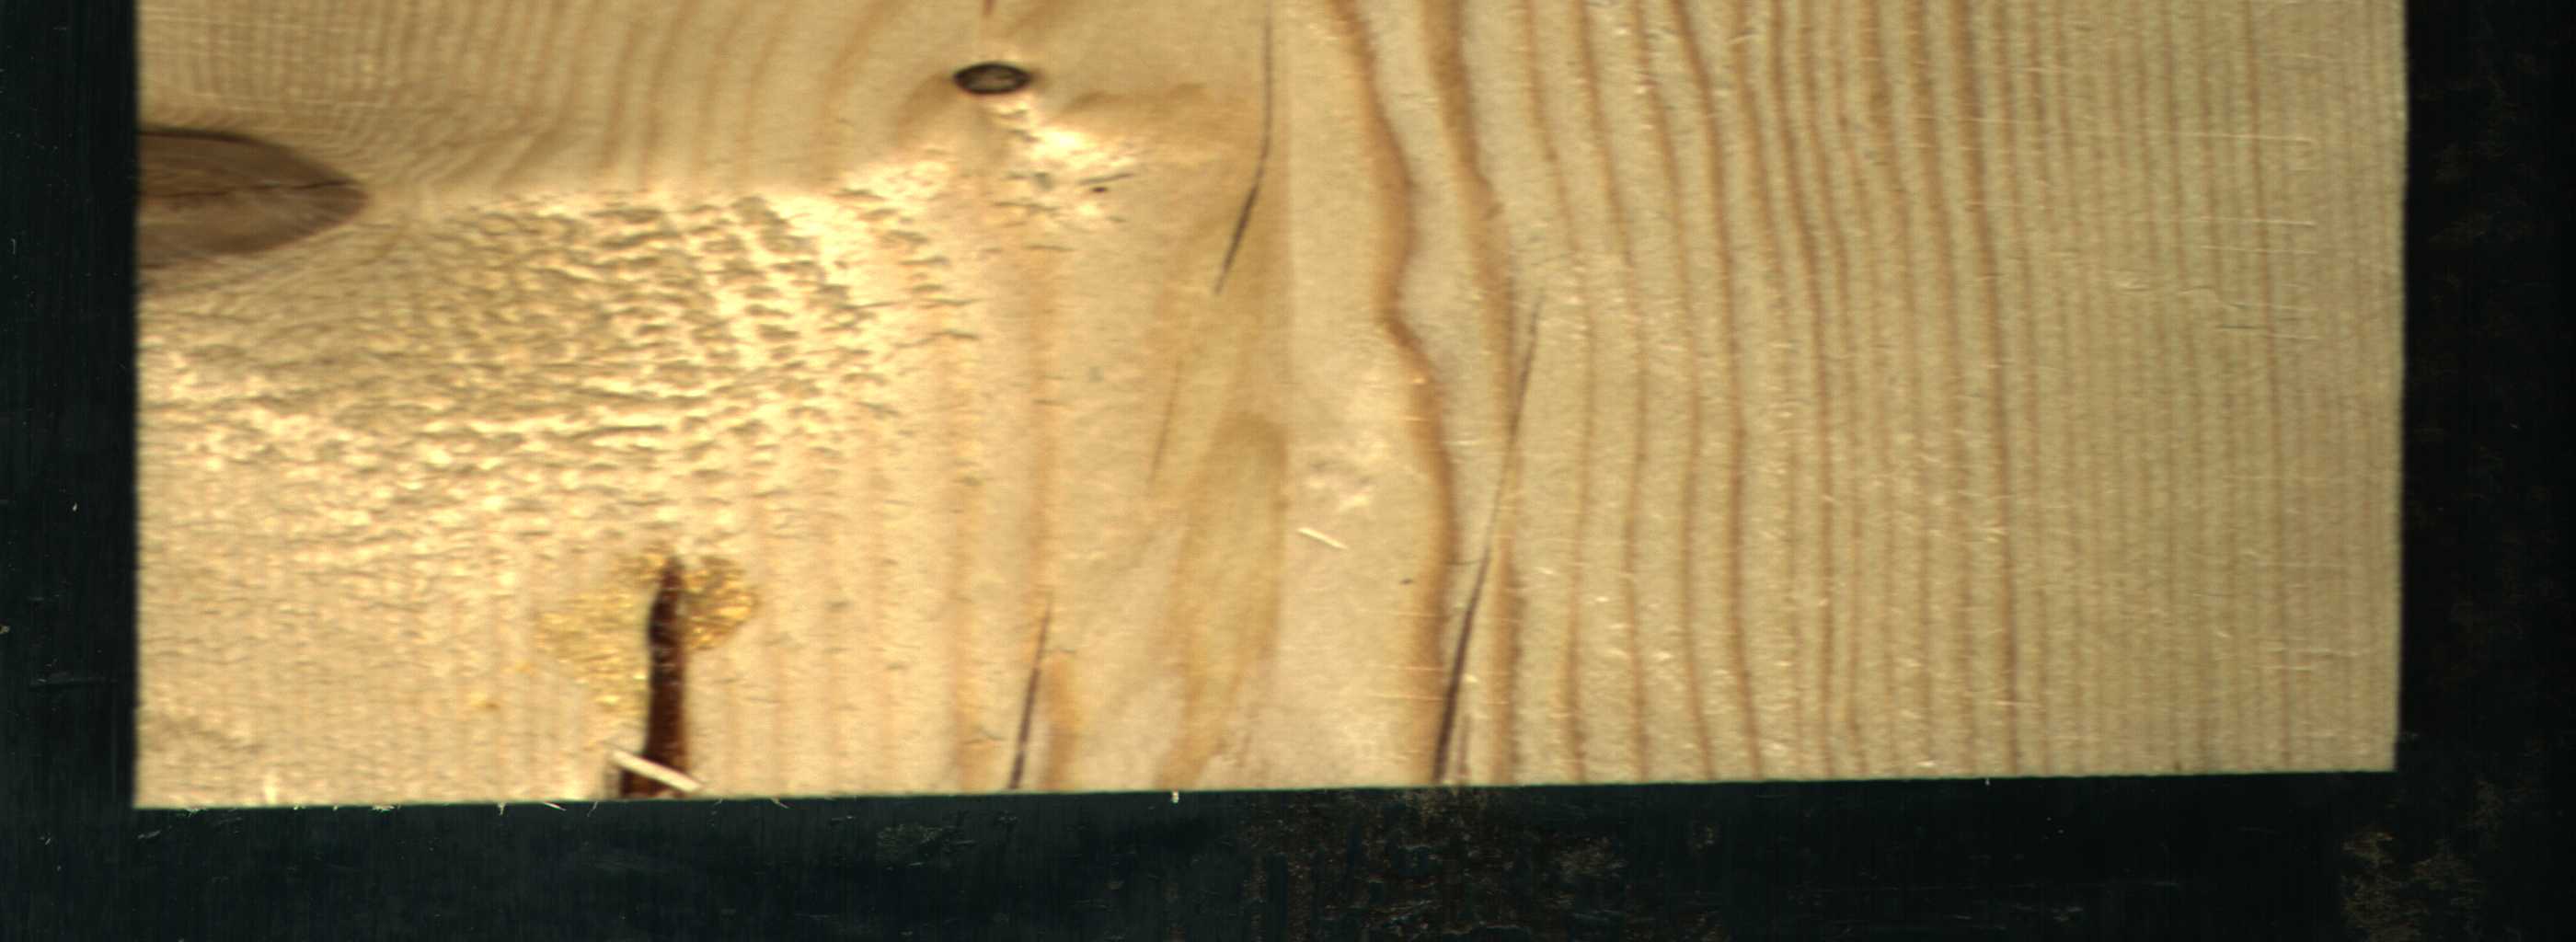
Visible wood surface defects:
resin
Crack
Crack
Crack
Dead_Knot
Dead_Knot